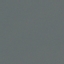
Land use / land cover class: SeaLake